Field crop: maize
Growth stage: 2
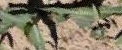
Species: maize